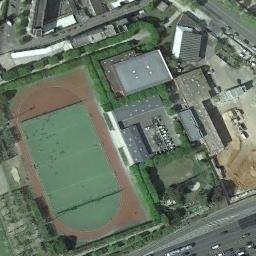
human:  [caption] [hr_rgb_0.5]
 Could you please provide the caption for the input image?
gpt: A track and field is built in the middle of a residential area, Surrounded by a lot of vegetation .

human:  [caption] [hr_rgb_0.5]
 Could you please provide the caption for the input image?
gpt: The ground track field is surrounded by some buildings .

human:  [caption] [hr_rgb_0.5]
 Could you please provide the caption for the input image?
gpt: The track is white in the picture .

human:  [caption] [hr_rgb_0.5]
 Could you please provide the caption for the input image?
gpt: There are a lot of buildings beside the ground track field .

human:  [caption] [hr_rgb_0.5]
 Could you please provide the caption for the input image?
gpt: There are some buildings beside the ground track filed with a red track .